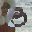
Label: 8